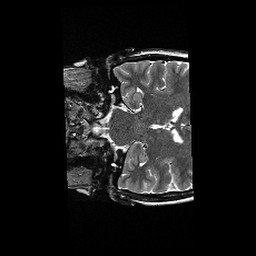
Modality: T2w
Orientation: coronal
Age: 29
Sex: female
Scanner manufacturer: siemens
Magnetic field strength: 3 T
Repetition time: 6.1 s
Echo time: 0.104 s